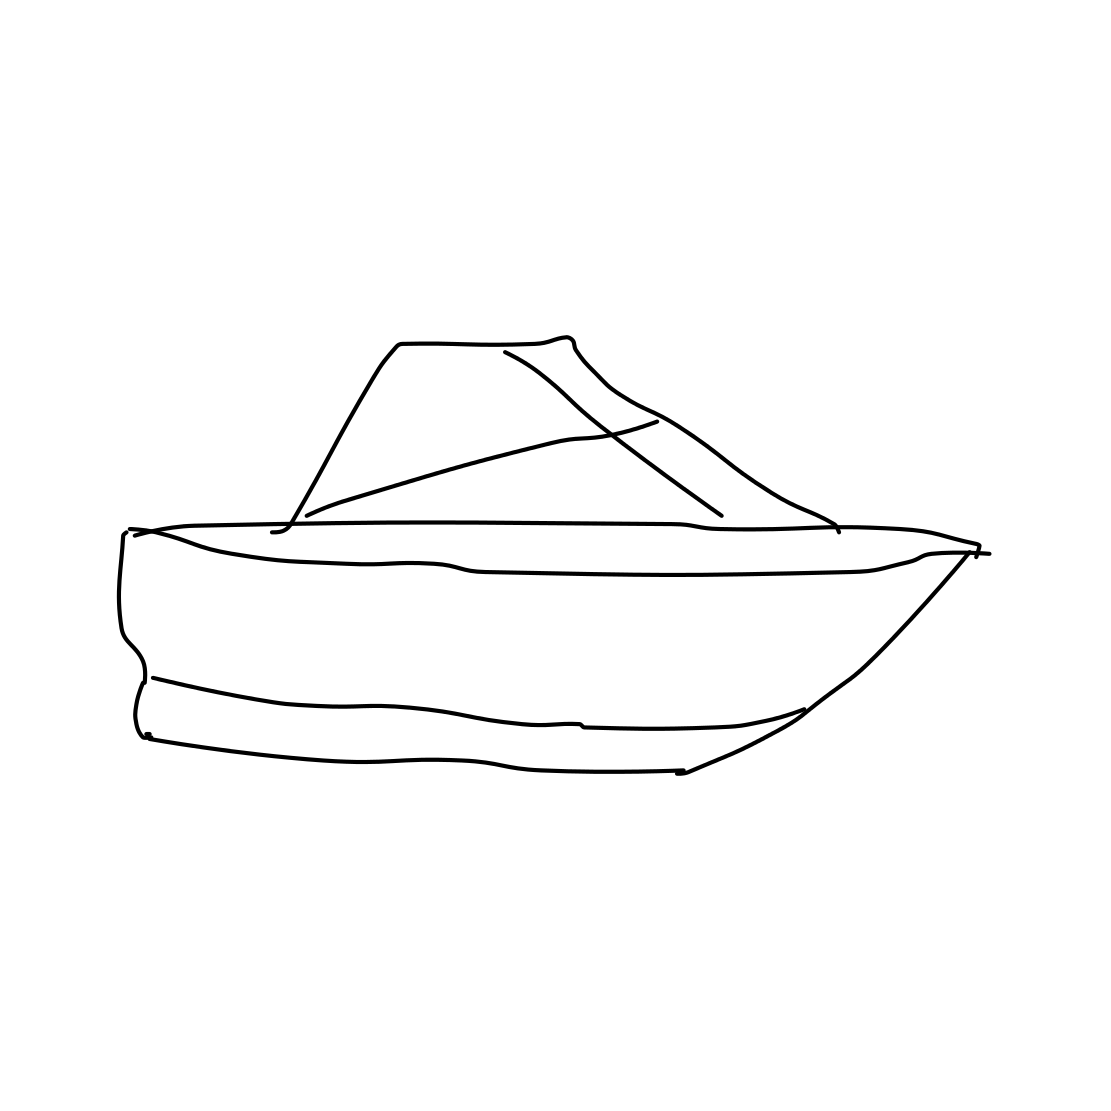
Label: speed-boat